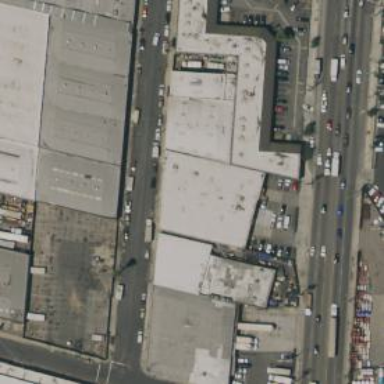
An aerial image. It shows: Factory building.